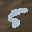
Label: 5